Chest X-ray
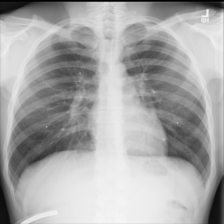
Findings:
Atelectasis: negative
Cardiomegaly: negative
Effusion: negative
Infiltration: negative
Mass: negative
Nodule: negative
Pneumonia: negative
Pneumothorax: negative
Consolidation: negative
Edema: negative
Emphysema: negative
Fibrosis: negative
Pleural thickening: negative
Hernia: negative